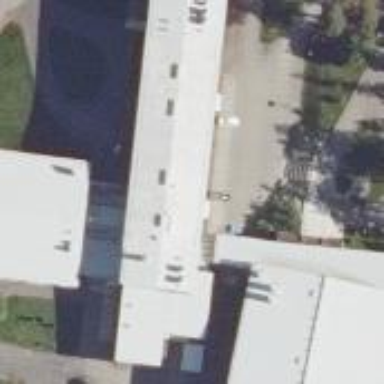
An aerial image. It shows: School building.